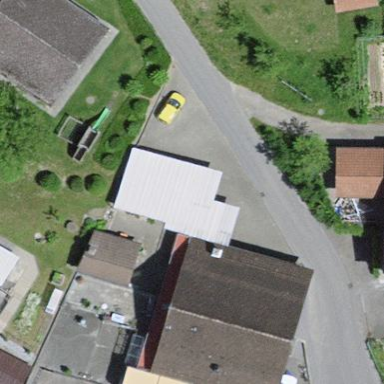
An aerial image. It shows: View of roof of building.